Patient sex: M
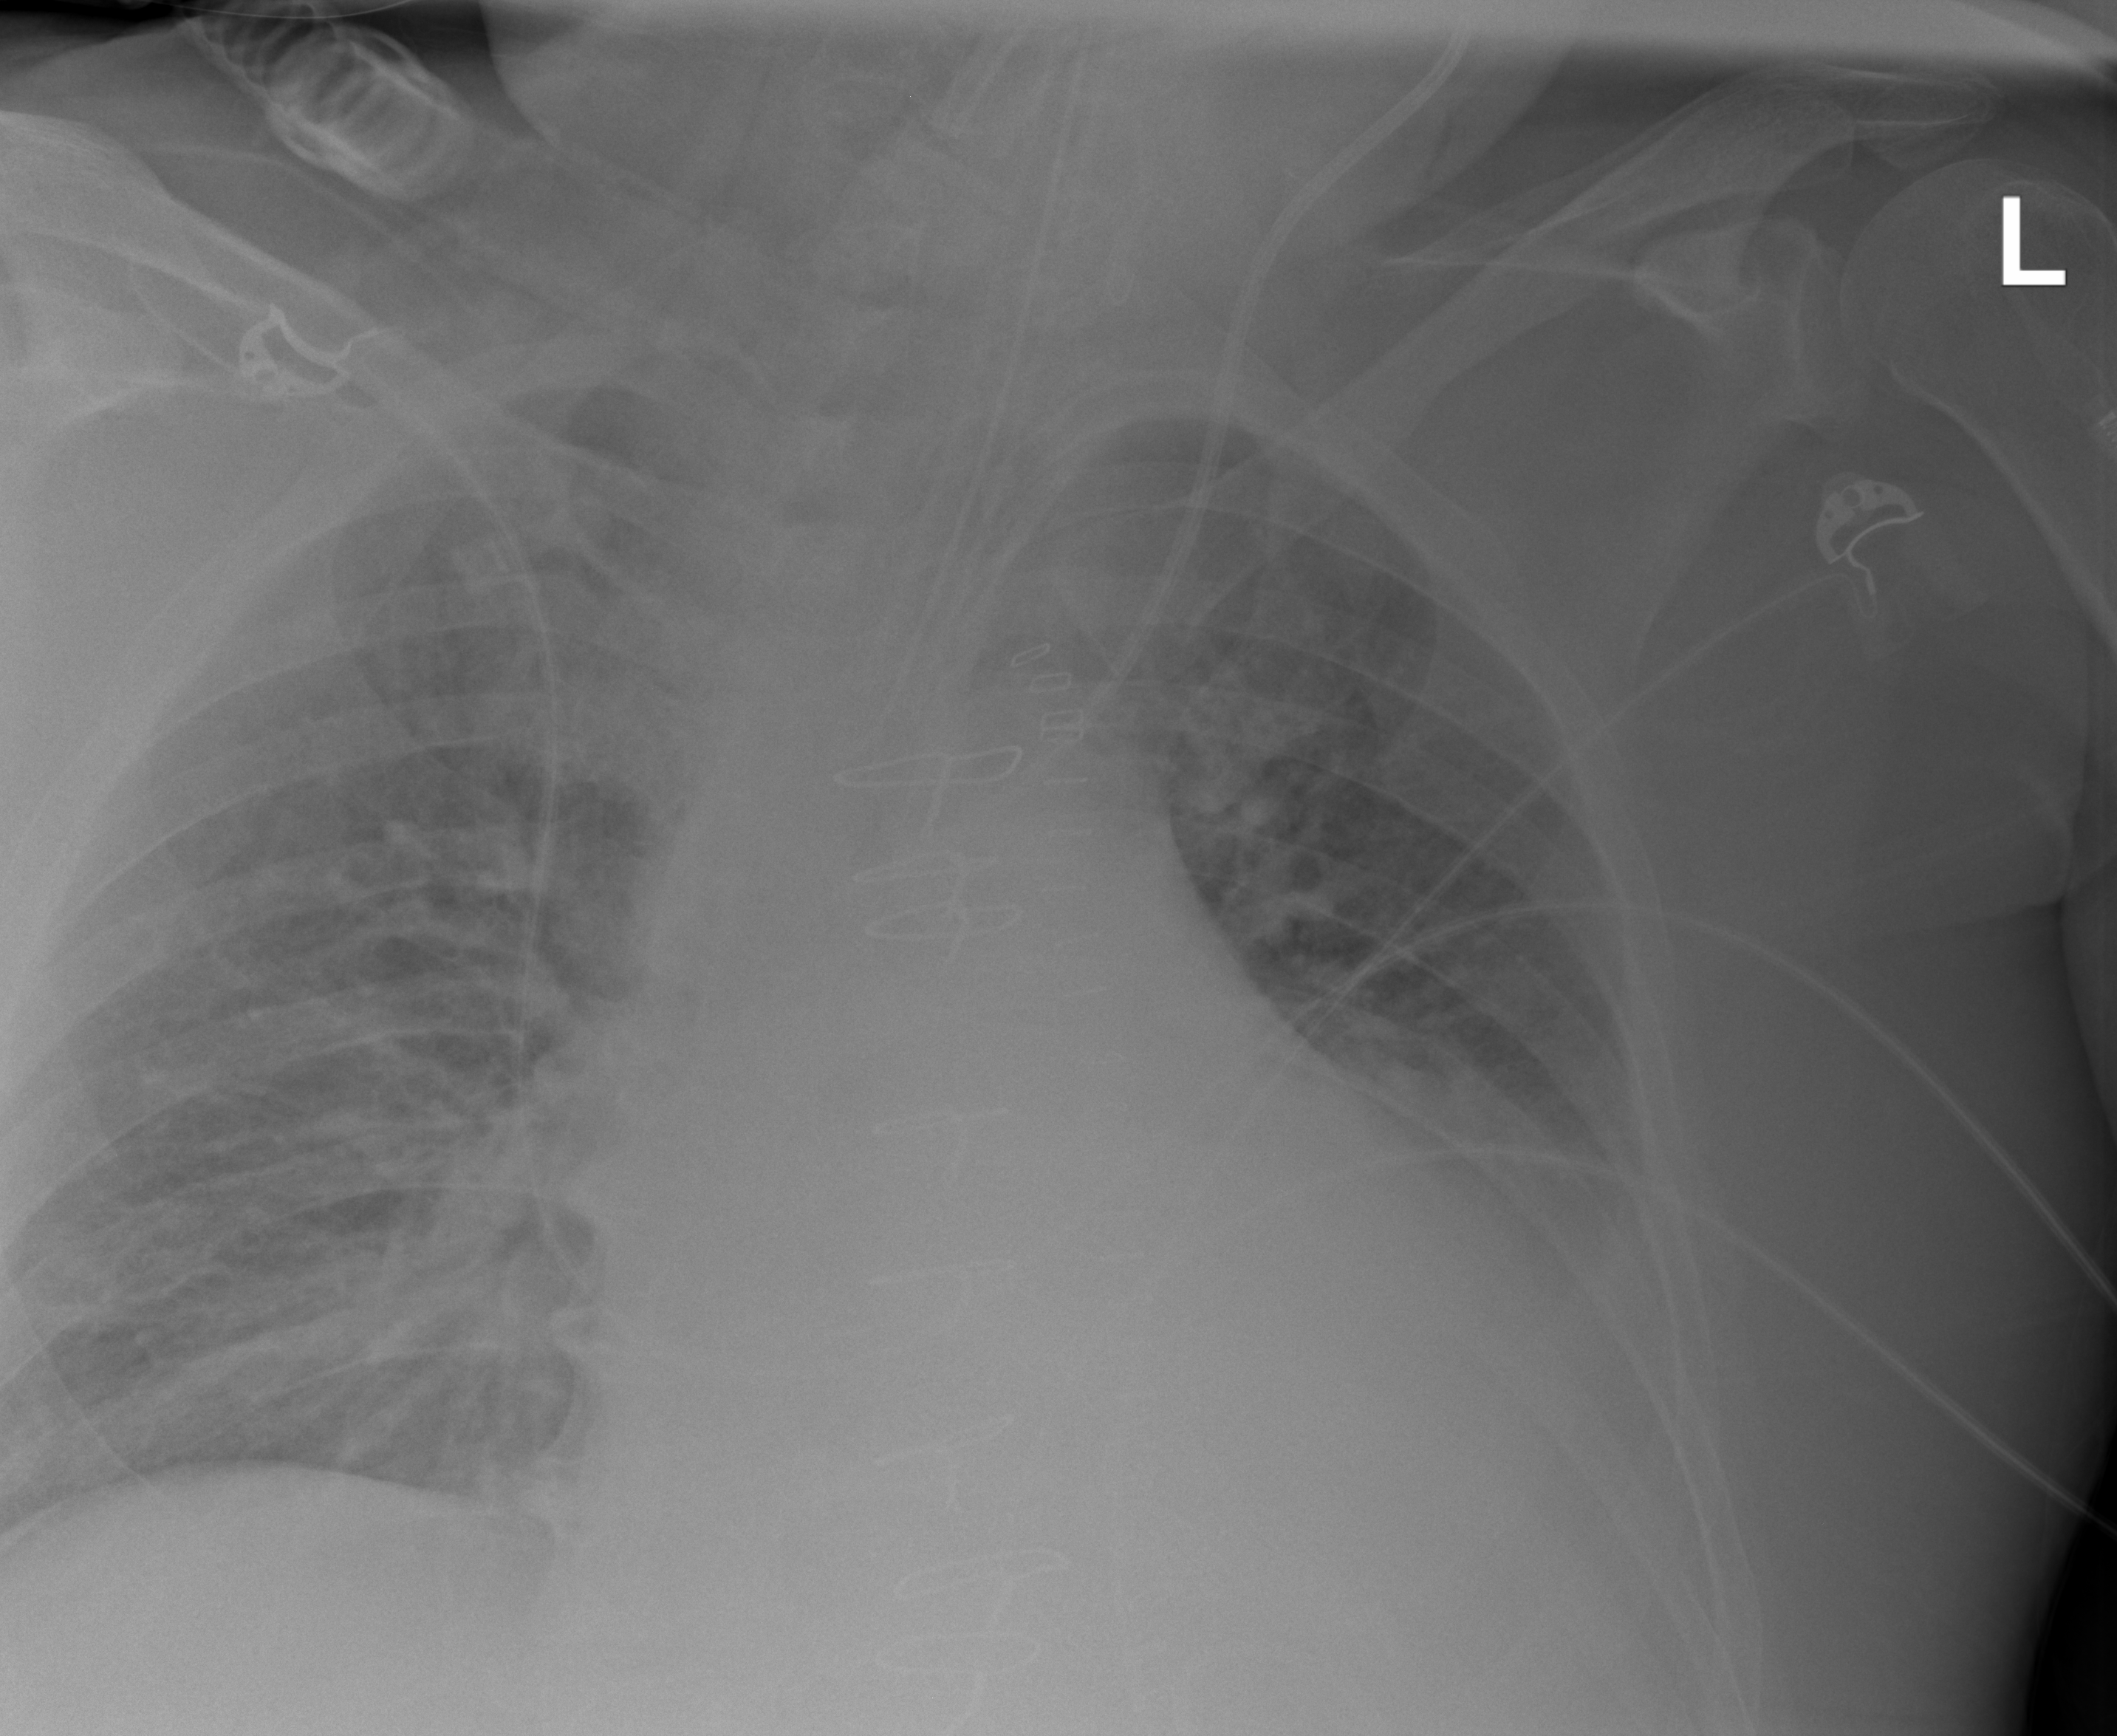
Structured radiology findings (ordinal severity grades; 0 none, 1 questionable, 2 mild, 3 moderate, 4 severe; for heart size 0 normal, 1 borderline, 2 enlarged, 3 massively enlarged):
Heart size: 2
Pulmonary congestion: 2
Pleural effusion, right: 0
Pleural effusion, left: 2
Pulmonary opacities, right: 2
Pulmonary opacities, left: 0
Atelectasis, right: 2
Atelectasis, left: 2